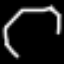
Label: octagon